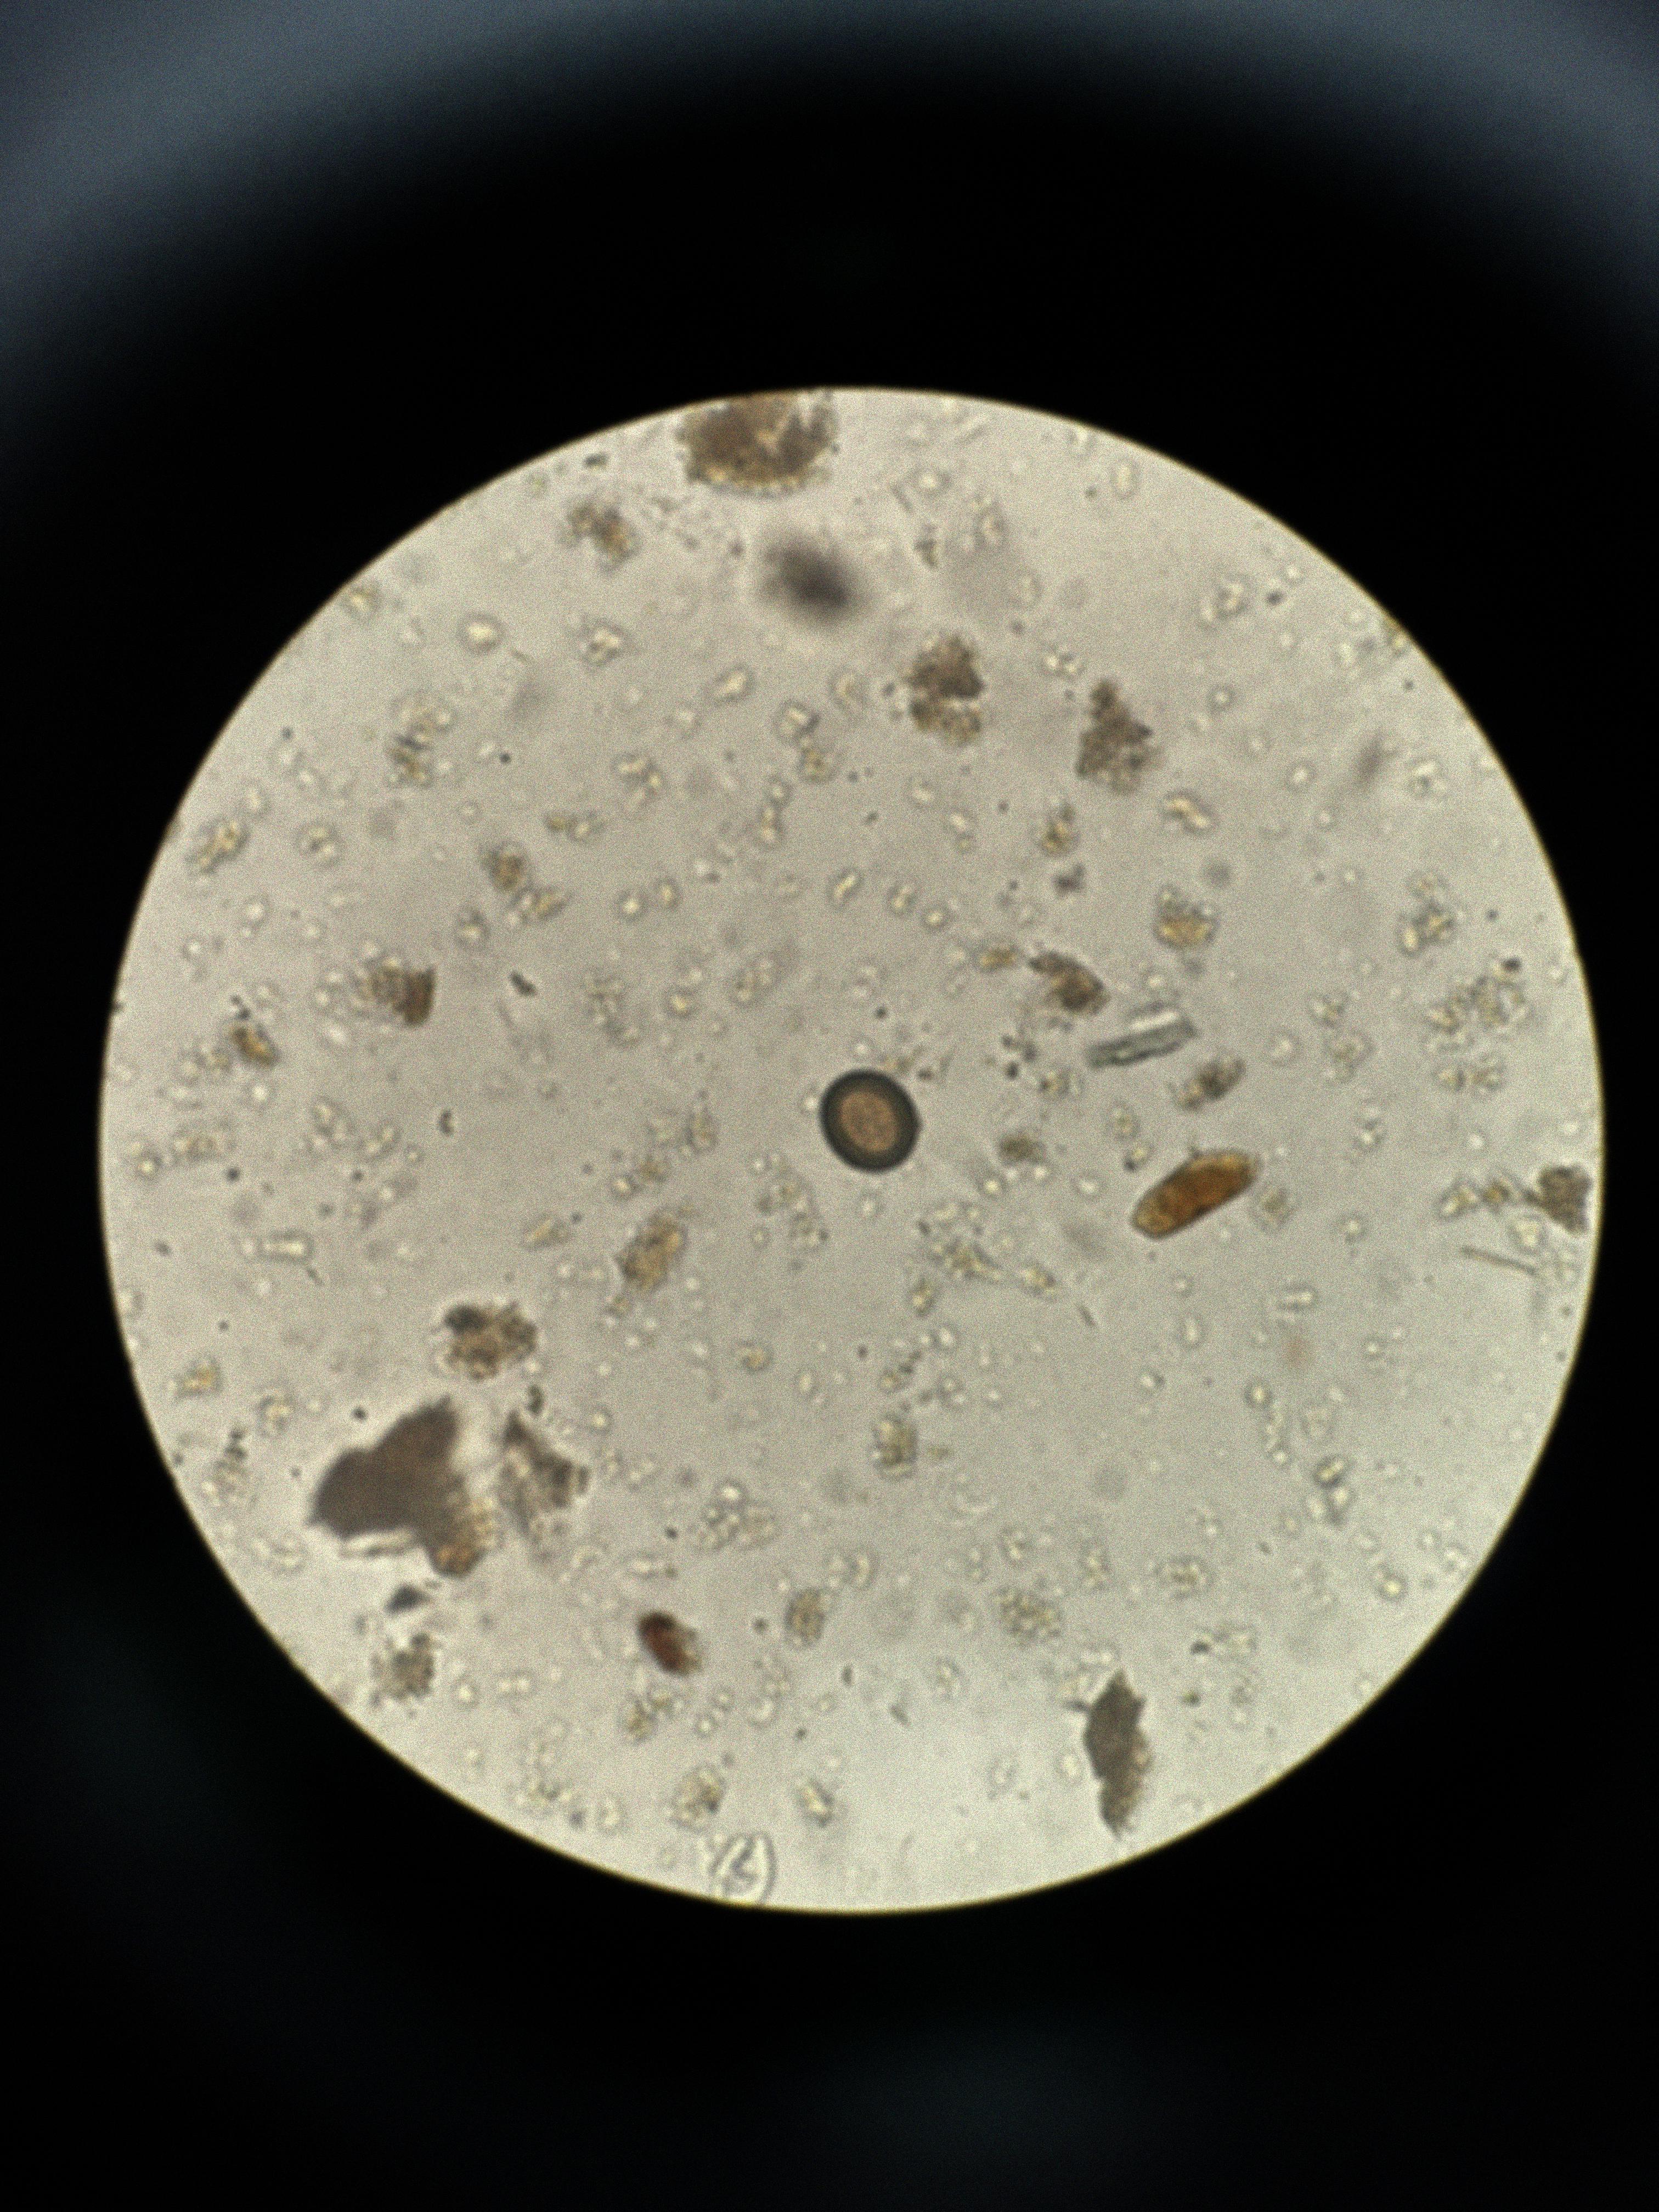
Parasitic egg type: Taenia spp. egg